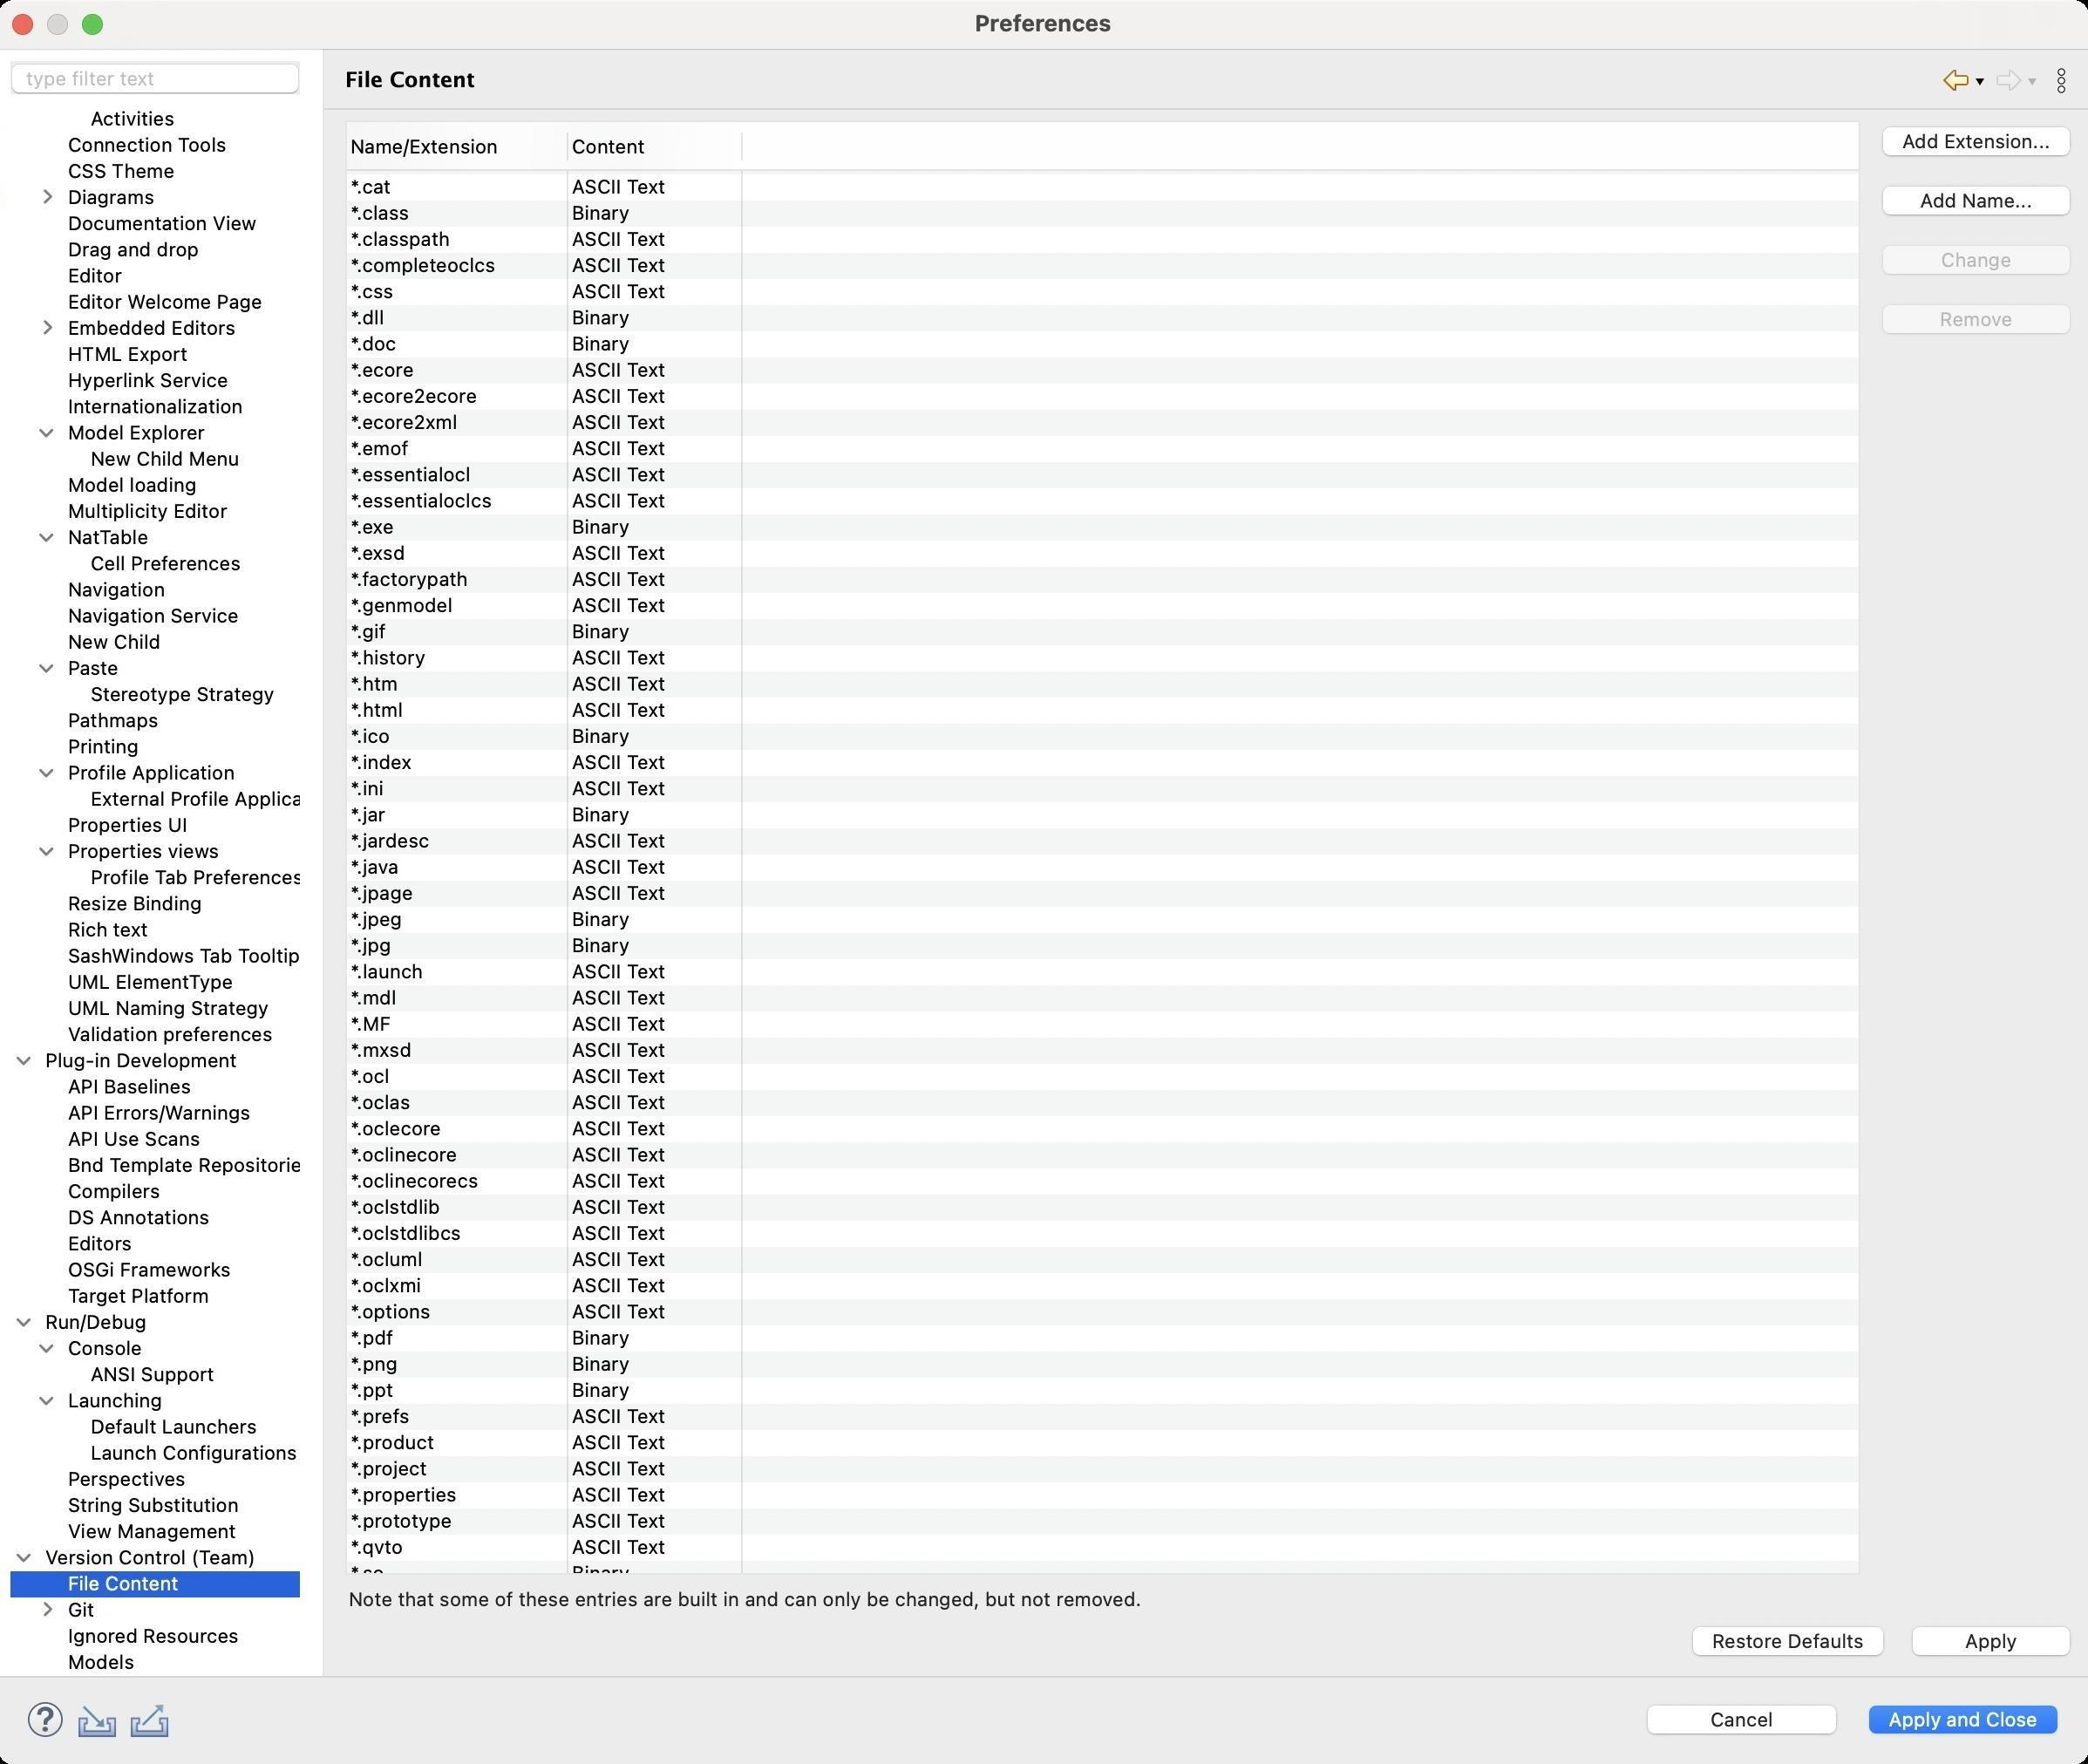
Accessibility tree:
{"name": "Preferences", "role": "AXWindow", "description": null, "role_description": "standard window", "value": null, "position": "480.00;38.00", "size": "1199;1012", "children": [{"name": "Apply_and_Close", "role": "AXButton", "description": null, "role_description": "button", "value": null, "position": "1067.00;974.00", "size": "120;27", "children": []}, {"name": "Cancel", "role": "AXButton", "description": null, "role_description": "button", "value": null, "position": "940.00;974.00", "size": "120;27", "children": []}, {"name": null, "role": "AXToolbar", "description": null, "role_description": "toolbar", "value": null, "position": "12.00;972.00", "size": "90;30", "children": [{"name": "Help", "role": "AXCheckBox", "description": null, "role_description": "checkbox", "value": 0, "position": "12.00;972.00", "size": "30;30", "children": []}, {"name": "Import", "role": "AXButton", "description": null, "role_description": "button", "value": null, "position": "42.00;972.00", "size": "30;30", "children": []}, {"name": "Export", "role": "AXButton", "description": null, "role_description": "button", "value": null, "position": "72.00;972.00", "size": "30;30", "children": []}]}, {"name": null, "role": "AXScrollArea", "description": null, "role_description": "scroll area", "value": null, "position": "199.00;69.00", "size": "995;887", "children": [{"name": "Apply", "role": "AXButton", "description": null, "role_description": "button", "value": null, "position": "1092.00;929.00", "size": "102;27", "children": []}, {"name": "Restore_Defaults", "role": "AXButton", "description": null, "role_description": "button", "value": null, "position": "966.00;929.00", "size": "121;27", "children": []}, {"name": null, "role": "AXStaticText", "description": null, "role_description": "text", "value": "Note that some of these entries are built in and can only be changed, but not removed.", "position": "199.00;910.00", "size": "995;14", "children": []}, {"name": "Remove", "role": "AXButton", "description": null, "role_description": "button", "value": null, "position": "1075.00;171.00", "size": "119;27", "children": []}, {"name": "Change", "role": "AXButton", "description": null, "role_description": "button", "value": null, "position": "1075.00;137.00", "size": "119;27", "children": []}, {"name": "Add_Name...", "role": "AXButton", "description": null, "role_description": "button", "value": null, "position": "1075.00;103.00", "size": "119;27", "children": []}, {"name": "Add_Extension...", "role": "AXButton", "description": null, "role_description": "button", "value": null, "position": "1075.00;69.00", "size": "119;27", "children": []}, {"name": null, "role": "AXScrollArea", "description": null, "role_description": "scroll area", "value": null, "position": "199.00;69.00", "size": "869;834", "children": [{"name": null, "role": "AXTable", "description": null, "role_description": "table", "value": null, "position": "200.00;70.00", "size": "867;1005", "children": [{"name": null, "role": "AXRow", "description": null, "role_description": "table row", "value": null, "position": "200.00;70.00", "size": "867;15", "children": [{"name": null, "role": "AXStaticText", "description": null, "role_description": "text", "value": "*.api_filters", "position": "200.00;70.00", "size": "126;14", "children": []}, {"name": null, "role": "AXStaticText", "description": null, "role_description": "text", "value": "ASCII Text", "position": "327.00;70.00", "size": "99;14", "children": []}]}, {"name": null, "role": "AXRow", "description": null, "role_description": "table row", "value": null, "position": "200.00;85.00", "size": "867;15", "children": [{"name": null, "role": "AXStaticText", "description": null, "role_description": "text", "value": "*.bmp", "position": "200.00;85.00", "size": "126;14", "children": []}, {"name": null, "role": "AXStaticText", "description": null, "role_description": "text", "value": "Binary", "position": "327.00;85.00", "size": "99;14", "children": []}]}, {"name": null, "role": "AXRow", "description": null, "role_description": "table row", "value": null, "position": "200.00;100.00", "size": "867;15", "children": [{"name": null, "role": "AXStaticText", "description": null, "role_description": "text", "value": "*.cat", "position": "200.00;100.00", "size": "126;14", "children": []}, {"name": null, "role": "AXStaticText", "description": null, "role_description": "text", "value": "ASCII Text", "position": "327.00;100.00", "size": "99;14", "children": []}]}, {"name": null, "role": "AXRow", "description": null, "role_description": "table row", "value": null, "position": "200.00;115.00", "size": "867;15", "children": [{"name": null, "role": "AXStaticText", "description": null, "role_description": "text", "value": "*.class", "position": "200.00;115.00", "size": "126;14", "children": []}, {"name": null, "role": "AXStaticText", "description": null, "role_description": "text", "value": "Binary", "position": "327.00;115.00", "size": "99;14", "children": []}]}, {"name": null, "role": "AXRow", "description": null, "role_description": "table row", "value": null, "position": "200.00;130.00", "size": "867;15", "children": [{"name": null, "role": "AXStaticText", "description": null, "role_description": "text", "value": "*.classpath", "position": "200.00;130.00", "size": "126;14", "children": []}, {"name": null, "role": "AXStaticText", "description": null, "role_description": "text", "value": "ASCII Text", "position": "327.00;130.00", "size": "99;14", "children": []}]}, {"name": null, "role": "AXRow", "description": null, "role_description": "table row", "value": null, "position": "200.00;145.00", "size": "867;15", "children": [{"name": null, "role": "AXStaticText", "description": null, "role_description": "text", "value": "*.completeoclcs", "position": "200.00;145.00", "size": "126;14", "children": []}, {"name": null, "role": "AXStaticText", "description": null, "role_description": "text", "value": "ASCII Text", "position": "327.00;145.00", "size": "99;14", "children": []}]}, {"name": null, "role": "AXRow", "description": null, "role_description": "table row", "value": null, "position": "200.00;160.00", "size": "867;15", "children": [{"name": null, "role": "AXStaticText", "description": null, "role_description": "text", "value": "*.css", "position": "200.00;160.00", "size": "126;14", "children": []}, {"name": null, "role": "AXStaticText", "description": null, "role_description": "text", "value": "ASCII Text", "position": "327.00;160.00", "size": "99;14", "children": []}]}, {"name": null, "role": "AXRow", "description": null, "role_description": "table row", "value": null, "position": "200.00;175.00", "size": "867;15", "children": [{"name": null, "role": "AXStaticText", "description": null, "role_description": "text", "value": "*.dll", "position": "200.00;175.00", "size": "126;14", "children": []}, {"name": null, "role": "AXStaticText", "description": null, "role_description": "text", "value": "Binary", "position": "327.00;175.00", "size": "99;14", "children": []}]}, {"name": null, "role": "AXRow", "description": null, "role_description": "table row", "value": null, "position": "200.00;190.00", "size": "867;15", "children": [{"name": null, "role": "AXStaticText", "description": null, "role_description": "text", "value": "*.doc", "position": "200.00;190.00", "size": "126;14", "children": []}, {"name": null, "role": "AXStaticText", "description": null, "role_description": "text", "value": "Binary", "position": "327.00;190.00", "size": "99;14", "children": []}]}, {"name": null, "role": "AXRow", "description": null, "role_description": "table row", "value": null, "position": "200.00;205.00", "size": "867;15", "children": [{"name": null, "role": "AXStaticText", "description": null, "role_description": "text", "value": "*.ecore", "position": "200.00;205.00", "size": "126;14", "children": []}, {"name": null, "role": "AXStaticText", "description": null, "role_description": "text", "value": "ASCII Text", "position": "327.00;205.00", "size": "99;14", "children": []}]}, {"name": null, "role": "AXRow", "description": null, "role_description": "table row", "value": null, "position": "200.00;220.00", "size": "867;15", "children": [{"name": null, "role": "AXStaticText", "description": null, "role_description": "text", "value": "*.ecore2ecore", "position": "200.00;220.00", "size": "126;14", "children": []}, {"name": null, "role": "AXStaticText", "description": null, "role_description": "text", "value": "ASCII Text", "position": "327.00;220.00", "size": "99;14", "children": []}]}, {"name": null, "role": "AXRow", "description": null, "role_description": "table row", "value": null, "position": "200.00;235.00", "size": "867;15", "children": [{"name": null, "role": "AXStaticText", "description": null, "role_description": "text", "value": "*.ecore2xml", "position": "200.00;235.00", "size": "126;14", "children": []}, {"name": null, "role": "AXStaticText", "description": null, "role_description": "text", "value": "ASCII Text", "position": "327.00;235.00", "size": "99;14", "children": []}]}, {"name": null, "role": "AXRow", "description": null, "role_description": "table row", "value": null, "position": "200.00;250.00", "size": "867;15", "children": [{"name": null, "role": "AXStaticText", "description": null, "role_description": "text", "value": "*.emof", "position": "200.00;250.00", "size": "126;14", "children": []}, {"name": null, "role": "AXStaticText", "description": null, "role_description": "text", "value": "ASCII Text", "position": "327.00;250.00", "size": "99;14", "children": []}]}, {"name": null, "role": "AXRow", "description": null, "role_description": "table row", "value": null, "position": "200.00;265.00", "size": "867;15", "children": [{"name": null, "role": "AXStaticText", "description": null, "role_description": "text", "value": "*.essentialocl", "position": "200.00;265.00", "size": "126;14", "children": []}, {"name": null, "role": "AXStaticText", "description": null, "role_description": "text", "value": "ASCII Text", "position": "327.00;265.00", "size": "99;14", "children": []}]}, {"name": null, "role": "AXRow", "description": null, "role_description": "table row", "value": null, "position": "200.00;280.00", "size": "867;15", "children": [{"name": null, "role": "AXStaticText", "description": null, "role_description": "text", "value": "*.essentialoclcs", "position": "200.00;280.00", "size": "126;14", "children": []}, {"name": null, "role": "AXStaticText", "description": null, "role_description": "text", "value": "ASCII Text", "position": "327.00;280.00", "size": "99;14", "children": []}]}, {"name": null, "role": "AXRow", "description": null, "role_description": "table row", "value": null, "position": "200.00;295.00", "size": "867;15", "children": [{"name": null, "role": "AXStaticText", "description": null, "role_description": "text", "value": "*.exe", "position": "200.00;295.00", "size": "126;14", "children": []}, {"name": null, "role": "AXStaticText", "description": null, "role_description": "text", "value": "Binary", "position": "327.00;295.00", "size": "99;14", "children": []}]}, {"name": null, "role": "AXRow", "description": null, "role_description": "table row", "value": null, "position": "200.00;310.00", "size": "867;15", "children": [{"name": null, "role": "AXStaticText", "description": null, "role_description": "text", "value": "*.exsd", "position": "200.00;310.00", "size": "126;14", "children": []}, {"name": null, "role": "AXStaticText", "description": null, "role_description": "text", "value": "ASCII Text", "position": "327.00;310.00", "size": "99;14", "children": []}]}, {"name": null, "role": "AXRow", "description": null, "role_description": "table row", "value": null, "position": "200.00;325.00", "size": "867;15", "children": [{"name": null, "role": "AXStaticText", "description": null, "role_description": "text", "value": "*.factorypath", "position": "200.00;325.00", "size": "126;14", "children": []}, {"name": null, "role": "AXStaticText", "description": null, "role_description": "text", "value": "ASCII Text", "position": "327.00;325.00", "size": "99;14", "children": []}]}, {"name": null, "role": "AXRow", "description": null, "role_description": "table row", "value": null, "position": "200.00;340.00", "size": "867;15", "children": [{"name": null, "role": "AXStaticText", "description": null, "role_description": "text", "value": "*.genmodel", "position": "200.00;340.00", "size": "126;14", "children": []}, {"name": null, "role": "AXStaticText", "description": null, "role_description": "text", "value": "ASCII Text", "position": "327.00;340.00", "size": "99;14", "children": []}]}, {"name": null, "role": "AXRow", "description": null, "role_description": "table row", "value": null, "position": "200.00;355.00", "size": "867;15", "children": [{"name": null, "role": "AXStaticText", "description": null, "role_description": "text", "value": "*.gif", "position": "200.00;355.00", "size": "126;14", "children": []}, {"name": null, "role": "AXStaticText", "description": null, "role_description": "text", "value": "Binary", "position": "327.00;355.00", "size": "99;14", "children": []}]}, {"name": null, "role": "AXRow", "description": null, "role_description": "table row", "value": null, "position": "200.00;370.00", "size": "867;15", "children": [{"name": null, "role": "AXStaticText", "description": null, "role_description": "text", "value": "*.history", "position": "200.00;370.00", "size": "126;14", "children": []}, {"name": null, "role": "AXStaticText", "description": null, "role_description": "text", "value": "ASCII Text", "position": "327.00;370.00", "size": "99;14", "children": []}]}, {"name": null, "role": "AXRow", "description": null, "role_description": "table row", "value": null, "position": "200.00;385.00", "size": "867;15", "children": [{"name": null, "role": "AXStaticText", "description": null, "role_description": "text", "value": "*.htm", "position": "200.00;385.00", "size": "126;14", "children": []}, {"name": null, "role": "AXStaticText", "description": null, "role_description": "text", "value": "ASCII Text", "position": "327.00;385.00", "size": "99;14", "children": []}]}, {"name": null, "role": "AXRow", "description": null, "role_description": "table row", "value": null, "position": "200.00;400.00", "size": "867;15", "children": [{"name": null, "role": "AXStaticText", "description": null, "role_description": "text", "value": "*.html", "position": "200.00;400.00", "size": "126;14", "children": []}, {"name": null, "role": "AXStaticText", "description": null, "role_description": "text", "value": "ASCII Text", "position": "327.00;400.00", "size": "99;14", "children": []}]}, {"name": null, "role": "AXRow", "description": null, "role_description": "table row", "value": null, "position": "200.00;415.00", "size": "867;15", "children": [{"name": null, "role": "AXStaticText", "description": null, "role_description": "text", "value": "*.ico", "position": "200.00;415.00", "size": "126;14", "children": []}, {"name": null, "role": "AXStaticText", "description": null, "role_description": "text", "value": "Binary", "position": "327.00;415.00", "size": "99;14", "children": []}]}, {"name": null, "role": "AXRow", "description": null, "role_description": "table row", "value": null, "position": "200.00;430.00", "size": "867;15", "children": [{"name": null, "role": "AXStaticText", "description": null, "role_description": "text", "value": "*.index", "position": "200.00;430.00", "size": "126;14", "children": []}, {"name": null, "role": "AXStaticText", "description": null, "role_description": "text", "value": "ASCII Text", "position": "327.00;430.00", "size": "99;14", "children": []}]}, {"name": null, "role": "AXRow", "description": null, "role_description": "table row", "value": null, "position": "200.00;445.00", "size": "867;15", "children": [{"name": null, "role": "AXStaticText", "description": null, "role_description": "text", "value": "*.ini", "position": "200.00;445.00", "size": "126;14", "children": []}, {"name": null, "role": "AXStaticText", "description": null, "role_description": "text", "value": "ASCII Text", "position": "327.00;445.00", "size": "99;14", "children": []}]}, {"name": null, "role": "AXRow", "description": null, "role_description": "table row", "value": null, "position": "200.00;460.00", "size": "867;15", "children": [{"name": null, "role": "AXStaticText", "description": null, "role_description": "text", "value": "*.jar", "position": "200.00;460.00", "size": "126;14", "children": []}, {"name": null, "role": "AXStaticText", "description": null, "role_description": "text", "value": "Binary", "position": "327.00;460.00", "size": "99;14", "children": []}]}, {"name": null, "role": "AXRow", "description": null, "role_description": "table row", "value": null, "position": "200.00;475.00", "size": "867;15", "children": [{"name": null, "role": "AXStaticText", "description": null, "role_description": "text", "value": "*.jardesc", "position": "200.00;475.00", "size": "126;14", "children": []}, {"name": null, "role": "AXStaticText", "description": null, "role_description": "text", "value": "ASCII Text", "position": "327.00;475.00", "size": "99;14", "children": []}]}, {"name": null, "role": "AXRow", "description": null, "role_description": "table row", "value": null, "position": "200.00;490.00", "size": "867;15", "children": [{"name": null, "role": "AXStaticText", "description": null, "role_description": "text", "value": "*.java", "position": "200.00;490.00", "size": "126;14", "children": []}, {"name": null, "role": "AXStaticText", "description": null, "role_description": "text", "value": "ASCII Text", "position": "327.00;490.00", "size": "99;14", "children": []}]}, {"name": null, "role": "AXRow", "description": null, "role_description": "table row", "value": null, "position": "200.00;505.00", "size": "867;15", "children": [{"name": null, "role": "AXStaticText", "description": null, "role_description": "text", "value": "*.jpage", "position": "200.00;505.00", "size": "126;14", "children": []}, {"name": null, "role": "AXStaticText", "description": null, "role_description": "text", "value": "ASCII Text", "position": "327.00;505.00", "size": "99;14", "children": []}]}, {"name": null, "role": "AXRow", "description": null, "role_description": "table row", "value": null, "position": "200.00;520.00", "size": "867;15", "children": [{"name": null, "role": "AXStaticText", "description": null, "role_description": "text", "value": "*.jpeg", "position": "200.00;520.00", "size": "126;14", "children": []}, {"name": null, "role": "AXStaticText", "description": null, "role_description": "text", "value": "Binary", "position": "327.00;520.00", "size": "99;14", "children": []}]}, {"name": null, "role": "AXRow", "description": null, "role_description": "table row", "value": null, "position": "200.00;535.00", "size": "867;15", "children": [{"name": null, "role": "AXStaticText", "description": null, "role_description": "text", "value": "*.jpg", "position": "200.00;535.00", "size": "126;14", "children": []}, {"name": null, "role": "AXStaticText", "description": null, "role_description": "text", "value": "Binary", "position": "327.00;535.00", "size": "99;14", "children": []}]}, {"name": null, "role": "AXRow", "description": null, "role_description": "table row", "value": null, "position": "200.00;550.00", "size": "867;15", "children": [{"name": null, "role": "AXStaticText", "description": null, "role_description": "text", "value": "*.launch", "position": "200.00;550.00", "size": "126;14", "children": []}, {"name": null, "role": "AXStaticText", "description": null, "role_description": "text", "value": "ASCII Text", "position": "327.00;550.00", "size": "99;14", "children": []}]}, {"name": null, "role": "AXRow", "description": null, "role_description": "table row", "value": null, "position": "200.00;565.00", "size": "867;15", "children": [{"name": null, "role": "AXStaticText", "description": null, "role_description": "text", "value": "*.mdl", "position": "200.00;565.00", "size": "126;14", "children": []}, {"name": null, "role": "AXStaticText", "description": null, "role_description": "text", "value": "ASCII Text", "position": "327.00;565.00", "size": "99;14", "children": []}]}, {"name": null, "role": "AXRow", "description": null, "role_description": "table row", "value": null, "position": "200.00;580.00", "size": "867;15", "children": [{"name": null, "role": "AXStaticText", "description": null, "role_description": "text", "value": "*.MF", "position": "200.00;580.00", "size": "126;14", "children": []}, {"name": null, "role": "AXStaticText", "description": null, "role_description": "text", "value": "ASCII Text", "position": "327.00;580.00", "size": "99;14", "children": []}]}, {"name": null, "role": "AXRow", "description": null, "role_description": "table row", "value": null, "position": "200.00;595.00", "size": "867;15", "children": [{"name": null, "role": "AXStaticText", "description": null, "role_description": "text", "value": "*.mxsd", "position": "200.00;595.00", "size": "126;14", "children": []}, {"name": null, "role": "AXStaticText", "description": null, "role_description": "text", "value": "ASCII Text", "position": "327.00;595.00", "size": "99;14", "children": []}]}, {"name": null, "role": "AXRow", "description": null, "role_description": "table row", "value": null, "position": "200.00;610.00", "size": "867;15", "children": [{"name": null, "role": "AXStaticText", "description": null, "role_description": "text", "value": "*.ocl", "position": "200.00;610.00", "size": "126;14", "children": []}, {"name": null, "role": "AXStaticText", "description": null, "role_description": "text", "value": "ASCII Text", "position": "327.00;610.00", "size": "99;14", "children": []}]}, {"name": null, "role": "AXRow", "description": null, "role_description": "table row", "value": null, "position": "200.00;625.00", "size": "867;15", "children": [{"name": null, "role": "AXStaticText", "description": null, "role_description": "text", "value": "*.oclas", "position": "200.00;625.00", "size": "126;14", "children": []}, {"name": null, "role": "AXStaticText", "description": null, "role_description": "text", "value": "ASCII Text", "position": "327.00;625.00", "size": "99;14", "children": []}]}, {"name": null, "role": "AXRow", "description": null, "role_description": "table row", "value": null, "position": "200.00;640.00", "size": "867;15", "children": [{"name": null, "role": "AXStaticText", "description": null, "role_description": "text", "value": "*.oclecore", "position": "200.00;640.00", "size": "126;14", "children": []}, {"name": null, "role": "AXStaticText", "description": null, "role_description": "text", "value": "ASCII Text", "position": "327.00;640.00", "size": "99;14", "children": []}]}, {"name": null, "role": "AXRow", "description": null, "role_description": "table row", "value": null, "position": "200.00;655.00", "size": "867;15", "children": [{"name": null, "role": "AXStaticText", "description": null, "role_description": "text", "value": "*.oclinecore", "position": "200.00;655.00", "size": "126;14", "children": []}, {"name": null, "role": "AXStaticText", "description": null, "role_description": "text", "value": "ASCII Text", "position": "327.00;655.00", "size": "99;14", "children": []}]}, {"name": null, "role": "AXRow", "description": null, "role_description": "table row", "value": null, "position": "200.00;670.00", "size": "867;15", "children": [{"name": null, "role": "AXStaticText", "description": null, "role_description": "text", "value": "*.oclinecorecs", "position": "200.00;670.00", "size": "126;14", "children": []}, {"name": null, "role": "AXStaticText", "description": null, "role_description": "text", "value": "ASCII Text", "position": "327.00;670.00", "size": "99;14", "children": []}]}, {"name": null, "role": "AXRow", "description": null, "role_description": "table row", "value": null, "position": "200.00;685.00", "size": "867;15", "children": [{"name": null, "role": "AXStaticText", "description": null, "role_description": "text", "value": "*.oclstdlib", "position": "200.00;685.00", "size": "126;14", "children": []}, {"name": null, "role": "AXStaticText", "description": null, "role_description": "text", "value": "ASCII Text", "position": "327.00;685.00", "size": "99;14", "children": []}]}, {"name": null, "role": "AXRow", "description": null, "role_description": "table row", "value": null, "position": "200.00;700.00", "size": "867;15", "children": [{"name": null, "role": "AXStaticText", "description": null, "role_description": "text", "value": "*.oclstdlibcs", "position": "200.00;700.00", "size": "126;14", "children": []}, {"name": null, "role": "AXStaticText", "description": null, "role_description": "text", "value": "ASCII Text", "position": "327.00;700.00", "size": "99;14", "children": []}]}, {"name": null, "role": "AXRow", "description": null, "role_description": "table row", "value": null, "position": "200.00;715.00", "size": "867;15", "children": [{"name": null, "role": "AXStaticText", "description": null, "role_description": "text", "value": "*.ocluml", "position": "200.00;715.00", "size": "126;14", "children": []}, {"name": null, "role": "AXStaticText", "description": null, "role_description": "text", "value": "ASCII Text", "position": "327.00;715.00", "size": "99;14", "children": []}]}, {"name": null, "role": "AXRow", "description": null, "role_description": "table row", "value": null, "position": "200.00;730.00", "size": "867;15", "children": [{"name": null, "role": "AXStaticText", "description": null, "role_description": "text", "value": "*.oclxmi", "position": "200.00;730.00", "size": "126;14", "children": []}, {"name": null, "role": "AXStaticText", "description": null, "role_description": "text", "value": "ASCII Text", "position": "327.00;730.00", "size": "99;14", "children": []}]}, {"name": null, "role": "AXRow", "description": null, "role_description": "table row", "value": null, "position": "200.00;745.00", "size": "867;15", "children": [{"name": null, "role": "AXStaticText", "description": null, "role_description": "text", "value": "*.options", "position": "200.00;745.00", "size": "126;14", "children": []}, {"name": null, "role": "AXStaticText", "description": null, "role_description": "text", "value": "ASCII Text", "position": "327.00;745.00", "size": "99;14", "children": []}]}, {"name": null, "role": "AXRow", "description": null, "role_description": "table row", "value": null, "position": "200.00;760.00", "size": "867;15", "children": [{"name": null, "role": "AXStaticText", "description": null, "role_description": "text", "value": "*.pdf", "position": "200.00;760.00", "size": "126;14", "children": []}, {"name": null, "role": "AXStaticText", "description": null, "role_description": "text", "value": "Binary", "position": "327.00;760.00", "size": "99;14", "children": []}]}, {"name": null, "role": "AXRow", "description": null, "role_description": "table row", "value": null, "position": "200.00;775.00", "size": "867;15", "children": [{"name": null, "role": "AXStaticText", "description": null, "role_description": "text", "value": "*.png", "position": "200.00;775.00", "size": "126;14", "children": []}, {"name": null, "role": "AXStaticText", "description": null, "role_description": "text", "value": "Binary", "position": "327.00;775.00", "size": "99;14", "children": []}]}, {"name": null, "role": "AXRow", "description": null, "role_description": "table row", "value": null, "position": "200.00;790.00", "size": "867;15", "children": [{"name": null, "role": "AXStaticText", "description": null, "role_description": "text", "value": "*.ppt", "position": "200.00;790.00", "size": "126;14", "children": []}, {"name": null, "role": "AXStaticText", "description": null, "role_description": "text", "value": "Binary", "position": "327.00;790.00", "size": "99;14", "children": []}]}, {"name": null, "role": "AXRow", "description": null, "role_description": "table row", "value": null, "position": "200.00;805.00", "size": "867;15", "children": [{"name": null, "role": "AXStaticText", "description": null, "role_description": "text", "value": "*.prefs", "position": "200.00;805.00", "size": "126;14", "children": []}, {"name": null, "role": "AXStaticText", "description": null, "role_description": "text", "value": "ASCII Text", "position": "327.00;805.00", "size": "99;14", "children": []}]}, {"name": null, "role": "AXRow", "description": null, "role_description": "table row", "value": null, "position": "200.00;820.00", "size": "867;15", "children": [{"name": null, "role": "AXStaticText", "description": null, "role_description": "text", "value": "*.product", "position": "200.00;820.00", "size": "126;14", "children": []}, {"name": null, "role": "AXStaticText", "description": null, "role_description": "text", "value": "ASCII Text", "position": "327.00;820.00", "size": "99;14", "children": []}]}, {"name": null, "role": "AXRow", "description": null, "role_description": "table row", "value": null, "position": "200.00;835.00", "size": "867;15", "children": [{"name": null, "role": "AXStaticText", "description": null, "role_description": "text", "value": "*.project", "position": "200.00;835.00", "size": "126;14", "children": []}, {"name": null, "role": "AXStaticText", "description": null, "role_description": "text", "value": "ASCII Text", "position": "327.00;835.00", "size": "99;14", "children": []}]}, {"name": null, "role": "AXRow", "description": null, "role_description": "table row", "value": null, "position": "200.00;850.00", "size": "867;15", "children": [{"name": null, "role": "AXStaticText", "description": null, "role_description": "text", "value": "*.properties", "position": "200.00;850.00", "size": "126;14", "children": []}, {"name": null, "role": "AXStaticText", "description": null, "role_description": "text", "value": "ASCII Text", "position": "327.00;850.00", "size": "99;14", "children": []}]}, {"name": null, "role": "AXRow", "description": null, "role_description": "table row", "value": null, "position": "200.00;865.00", "size": "867;15", "children": [{"name": null, "role": "AXStaticText", "description": null, "role_description": "text", "value": "*.prototype", "position": "200.00;865.00", "size": "126;14", "children": []}, {"name": null, "role": "AXStaticText", "description": null, "role_description": "text", "value": "ASCII Text", "position": "327.00;865.00", "size": "99;14", "children": []}]}, {"name": null, "role": "AXRow", "description": null, "role_description": "table row", "value": null, "position": "200.00;880.00", "size": "867;15", "children": [{"name": null, "role": "AXStaticText", "description": null, "role_description": "text", "value": "*.qvto", "position": "200.00;880.00", "size": "126;14", "children": []}, {"name": null, "role": "AXStaticText", "description": null, "role_description": "text", "value": "ASCII Text", "position": "327.00;880.00", "size": "99;14", "children": []}]}, {"name": null, "role": "AXRow", "description": null, "role_description": "table row", "value": null, "position": "200.00;895.00", "size": "867;15", "children": [{"name": null, "role": "AXStaticText", "description": null, "role_description": "text", "value": "*.so", "position": "200.00;895.00", "size": "126;14", "children": []}, {"name": null, "role": "AXStaticText", "description": null, "role_description": "text", "value": "Binary", "position": "327.00;895.00", "size": "99;14", "children": []}]}, {"name": null, "role": "AXRow", "description": null, "role_description": "table row", "value": null, "position": "200.00;910.00", "size": "867;15", "children": [{"name": null, "role": "AXStaticText", "description": null, "role_description": "text", "value": "*.tif", "position": "200.00;910.00", "size": "126;14", "children": []}, {"name": null, "role": "AXStaticText", "description": null, "role_description": "text", "value": "Binary", "position": "327.00;910.00", "size": "99;14", "children": []}]}, {"name": null, "role": "AXRow", "description": null, "role_description": "table row", "value": null, "position": "200.00;925.00", "size": "867;15", "children": [{"name": null, "role": "AXStaticText", "description": null, "role_description": "text", "value": "*.tiff", "position": "200.00;925.00", "size": "126;14", "children": []}, {"name": null, "role": "AXStaticText", "description": null, "role_description": "text", "value": "Binary", "position": "327.00;925.00", "size": "99;14", "children": []}]}, {"name": null, "role": "AXRow", "description": null, "role_description": "table row", "value": null, "position": "200.00;940.00", "size": "867;15", "children": [{"name": null, "role": "AXStaticText", "description": null, "role_description": "text", "value": "*.txt", "position": "200.00;940.00", "size": "126;14", "children": []}, {"name": null, "role": "AXStaticText", "description": null, "role_description": "text", "value": "ASCII Text", "position": "327.00;940.00", "size": "99;14", "children": []}]}, {"name": null, "role": "AXRow", "description": null, "role_description": "table row", "value": null, "position": "200.00;955.00", "size": "867;15", "children": [{"name": null, "role": "AXStaticText", "description": null, "role_description": "text", "value": "*.uml", "position": "200.00;955.00", "size": "126;14", "children": []}, {"name": null, "role": "AXStaticText", "description": null, "role_description": "text", "value": "ASCII Text", "position": "327.00;955.00", "size": "99;14", "children": []}]}, {"name": null, "role": "AXRow", "description": null, "role_description": "table row", "value": null, "position": "200.00;970.00", "size": "867;15", "children": [{"name": null, "role": "AXStaticText", "description": null, "role_description": "text", "value": "*.xls", "position": "200.00;970.00", "size": "126;14", "children": []}, {"name": null, "role": "AXStaticText", "description": null, "role_description": "text", "value": "Binary", "position": "327.00;970.00", "size": "99;14", "children": []}]}, {"name": null, "role": "AXRow", "description": null, "role_description": "table row", "value": null, "position": "200.00;985.00", "size": "867;15", "children": [{"name": null, "role": "AXStaticText", "description": null, "role_description": "text", "value": "*.xmi", "position": "200.00;985.00", "size": "126;14", "children": []}, {"name": null, "role": "AXStaticText", "description": null, "role_description": "text", "value": "ASCII Text", "position": "327.00;985.00", "size": "99;14", "children": []}]}, {"name": null, "role": "AXRow", "description": null, "role_description": "table row", "value": null, "position": "200.00;1000.00", "size": "867;15", "children": [{"name": null, "role": "AXStaticText", "description": null, "role_description": "text", "value": "*.xml", "position": "200.00;1000.00", "size": "126;14", "children": []}, {"name": null, "role": "AXStaticText", "description": null, "role_description": "text", "value": "ASCII Text", "position": "327.00;1000.00", "size": "99;14", "children": []}]}, {"name": null, "role": "AXRow", "description": null, "role_description": "table row", "value": null, "position": "200.00;1015.00", "size": "867;15", "children": [{"name": null, "role": "AXStaticText", "description": null, "role_description": "text", "value": "*.xsd", "position": "200.00;1015.00", "size": "126;14", "children": []}, {"name": null, "role": "AXStaticText", "description": null, "role_description": "text", "value": "ASCII Text", "position": "327.00;1015.00", "size": "99;14", "children": []}]}, {"name": null, "role": "AXRow", "description": null, "role_description": "table row", "value": null, "position": "200.00;1030.00", "size": "867;15", "children": [{"name": null, "role": "AXStaticText", "description": null, "role_description": "text", "value": "*.xsd2ecore", "position": "200.00;1030.00", "size": "126;14", "children": []}, {"name": null, "role": "AXStaticText", "description": null, "role_description": "text", "value": "ASCII Text", "position": "327.00;1030.00", "size": "99;14", "children": []}]}, {"name": null, "role": "AXRow", "description": null, "role_description": "table row", "value": null, "position": "200.00;1045.00", "size": "867;15", "children": [{"name": null, "role": "AXStaticText", "description": null, "role_description": "text", "value": "*.xsl", "position": "200.00;1045.00", "size": "126;14", "children": []}, {"name": null, "role": "AXStaticText", "description": null, "role_description": "text", "value": "ASCII Text", "position": "327.00;1045.00", "size": "99;14", "children": []}]}, {"name": null, "role": "AXRow", "description": null, "role_description": "table row", "value": null, "position": "200.00;1060.00", "size": "867;15", "children": [{"name": null, "role": "AXStaticText", "description": null, "role_description": "text", "value": "*.zip", "position": "200.00;1060.00", "size": "126;14", "children": []}, {"name": null, "role": "AXStaticText", "description": null, "role_description": "text", "value": "Binary", "position": "327.00;1060.00", "size": "99;14", "children": []}]}, {"name": null, "role": "AXColumn", "description": null, "role_description": "column", "value": null, "position": "200.00;70.00", "size": "127;1005", "children": []}, {"name": null, "role": "AXColumn", "description": null, "role_description": "column", "value": null, "position": "327.00;70.00", "size": "100;1005", "children": []}, {"name": null, "role": "AXGroup", "description": null, "role_description": "group", "value": null, "position": "200.00;70.00", "size": "867;28", "children": [{"name": "Name/Extension", "role": "AXButton", "description": null, "role_description": "sort button", "value": null, "position": "200.00;70.00", "size": "127;28", "children": []}, {"name": "Content", "role": "AXButton", "description": null, "role_description": "sort button", "value": null, "position": "327.00;70.00", "size": "100;28", "children": []}]}]}, {"name": null, "role": "AXScrollBar", "description": null, "role_description": "scroll bar", "value": 0.13930348258706468, "position": "1051.00;98.00", "size": "16;804", "children": [{"name": null, "role": "AXValueIndicator", "description": null, "role_description": "value indicator", "value": 0.13930348258706468, "position": "1055.00;121.00", "size": "12;646", "children": []}, {"name": null, "role": "AXButton", "description": null, "role_description": "increment arrow button", "value": null, "position": "1051.00;98.00", "size": "0;0", "children": []}, {"name": null, "role": "AXButton", "description": null, "role_description": "decrement arrow button", "value": null, "position": "1051.00;98.00", "size": "0;0", "children": []}, {"name": null, "role": "AXButton", "description": null, "role_description": "increment page button", "value": null, "position": "1055.00;767.00", "size": "12;135", "children": []}, {"name": null, "role": "AXButton", "description": null, "role_description": "decrement page button", "value": null, "position": "1055.00;98.00", "size": "12;22", "children": []}]}]}]}, {"name": null, "role": "AXToolbar", "description": "", "role_description": "toolbar", "value": null, "position": "1112.00;35.00", "size": "82;22", "children": [{"name": "Back_to_Git", "role": "AXMenuButton", "description": null, "role_description": "menu button", "value": null, "position": "1112.00;35.00", "size": "22;22", "children": []}, {"name": "Forward", "role": "AXMenuButton", "description": null, "role_description": "menu button", "value": null, "position": "1142.00;35.00", "size": "22;22", "children": []}, {"name": "Additional_Dialog_Actions", "role": "AXButton", "description": null, "role_description": "button", "value": null, "position": "1172.00;35.00", "size": "22;22", "children": []}]}, {"name": null, "role": "AXStaticText", "description": "", "role_description": "text", "value": "File Content", "position": "196.00;35.00", "size": "909;21", "children": []}, {"name": null, "role": "AXSplitter", "description": null, "role_description": "splitter", "value": 180, "position": "180.00;28.00", "size": "5;933", "children": []}, {"name": null, "role": "AXScrollArea", "description": null, "role_description": "scroll area", "value": null, "position": "7.00;59.00", "size": "166;902", "children": [{"name": null, "role": "AXOutline", "description": null, "role_description": "outline", "value": null, "position": "7.00;-734.00", "size": "217;1695", "children": [{"name": null, "role": "AXRow", "description": null, "role_description": "outline row", "value": null, "position": "7.00;-734.00", "size": "217;15", "children": [{"name": null, "role": "AXGroup", "description": null, "role_description": "group", "value": null, "position": "7.00;-734.00", "size": "217;15", "children": [{"name": null, "role": "AXDisclosureTriangle", "description": null, "role_description": "disclosure triangle", "value": 0, "position": "9.00;-734.00", "size": "12;14", "children": []}, {"name": null, "role": "AXStaticText", "description": null, "role_description": "text", "value": "General", "position": "25.00;-734.00", "size": "198;14", "children": []}]}]}, {"name": null, "role": "AXRow", "description": null, "role_description": "outline row", "value": null, "position": "7.00;-719.00", "size": "217;15", "children": [{"name": null, "role": "AXGroup", "description": null, "role_description": "group", "value": null, "position": "7.00;-719.00", "size": "217;15", "children": [{"name": null, "role": "AXDisclosureTriangle", "description": null, "role_description": "disclosure triangle", "value": 0, "position": "9.00;-719.00", "size": "12;14", "children": []}, {"name": null, "role": "AXStaticText", "description": null, "role_description": "text", "value": "Alf", "position": "25.00;-719.00", "size": "198;14", "children": []}]}]}, {"name": null, "role": "AXRow", "description": null, "role_description": "outline row", "value": null, "position": "7.00;-704.00", "size": "217;15", "children": [{"name": null, "role": "AXGroup", "description": null, "role_description": "group", "value": null, "position": "7.00;-704.00", "size": "217;15", "children": [{"name": null, "role": "AXDisclosureTriangle", "description": null, "role_description": "disclosure triangle", "value": 0, "position": "9.00;-704.00", "size": "12;14", "children": []}, {"name": null, "role": "AXStaticText", "description": null, "role_description": "text", "value": "Ant", "position": "25.00;-704.00", "size": "198;14", "children": []}]}]}, {"name": null, "role": "AXRow", "description": null, "role_description": "outline row", "value": null, "position": "7.00;-689.00", "size": "217;15", "children": [{"name": null, "role": "AXGroup", "description": null, "role_description": "group", "value": null, "position": "7.00;-689.00", "size": "217;15", "children": [{"name": null, "role": "AXDisclosureTriangle", "description": null, "role_description": "disclosure triangle", "value": 0, "position": "9.00;-689.00", "size": "12;14", "children": []}, {"name": null, "role": "AXStaticText", "description": null, "role_description": "text", "value": "Context", "position": "25.00;-689.00", "size": "198;14", "children": []}]}]}, {"name": null, "role": "AXRow", "description": null, "role_description": "outline row", "value": null, "position": "7.00;-674.00", "size": "217;15", "children": [{"name": null, "role": "AXGroup", "description": null, "role_description": "group", "value": null, "position": "7.00;-674.00", "size": "217;15", "children": [{"name": null, "role": "AXDisclosureTriangle", "description": null, "role_description": "disclosure triangle", "value": 0, "position": "9.00;-674.00", "size": "12;14", "children": []}, {"name": null, "role": "AXStaticText", "description": null, "role_description": "text", "value": "CSS", "position": "25.00;-674.00", "size": "198;14", "children": []}]}]}, {"name": null, "role": "AXRow", "description": null, "role_description": "outline row", "value": null, "position": "7.00;-659.00", "size": "217;15", "children": [{"name": null, "role": "AXGroup", "description": null, "role_description": "group", "value": null, "position": "7.00;-659.00", "size": "217;15", "children": [{"name": null, "role": "AXDisclosureTriangle", "description": null, "role_description": "disclosure triangle", "value": 0, "position": "9.00;-659.00", "size": "12;14", "children": []}, {"name": null, "role": "AXStaticText", "description": null, "role_description": "text", "value": "EMF Compare", "position": "25.00;-659.00", "size": "198;14", "children": []}]}]}, {"name": null, "role": "AXRow", "description": null, "role_description": "outline row", "value": null, "position": "7.00;-644.00", "size": "217;15", "children": [{"name": null, "role": "AXGroup", "description": null, "role_description": "group", "value": null, "position": "7.00;-644.00", "size": "217;15", "children": [{"name": null, "role": "AXDisclosureTriangle", "description": null, "role_description": "disclosure triangle", "value": 0, "position": "9.00;-644.00", "size": "12;14", "children": []}, {"name": null, "role": "AXStaticText", "description": null, "role_description": "text", "value": "Help", "position": "25.00;-644.00", "size": "198;14", "children": []}]}]}, {"name": null, "role": "AXRow", "description": null, "role_description": "outline row", "value": null, "position": "7.00;-629.00", "size": "217;15", "children": [{"name": null, "role": "AXGroup", "description": null, "role_description": "group", "value": null, "position": "7.00;-629.00", "size": "217;15", "children": [{"name": null, "role": "AXDisclosureTriangle", "description": null, "role_description": "disclosure triangle", "value": 0, "position": "9.00;-629.00", "size": "12;14", "children": []}, {"name": null, "role": "AXStaticText", "description": null, "role_description": "text", "value": "Install/Update", "position": "25.00;-629.00", "size": "198;14", "children": []}]}]}, {"name": null, "role": "AXRow", "description": null, "role_description": "outline row", "value": null, "position": "7.00;-614.00", "size": "217;15", "children": [{"name": null, "role": "AXGroup", "description": null, "role_description": "group", "value": null, "position": "7.00;-614.00", "size": "217;15", "children": [{"name": null, "role": "AXDisclosureTriangle", "description": null, "role_description": "disclosure triangle", "value": 1, "position": "9.00;-614.00", "size": "12;14", "children": []}, {"name": null, "role": "AXStaticText", "description": null, "role_description": "text", "value": "Java", "position": "25.00;-614.00", "size": "198;14", "children": []}]}]}, {"name": null, "role": "AXRow", "description": null, "role_description": "outline row", "value": null, "position": "7.00;-599.00", "size": "217;15", "children": [{"name": null, "role": "AXGroup", "description": null, "role_description": "group", "value": null, "position": "7.00;-599.00", "size": "217;15", "children": [{"name": null, "role": "AXDisclosureTriangle", "description": null, "role_description": "disclosure triangle", "value": 0, "position": "22.00;-599.00", "size": "12;14", "children": []}, {"name": null, "role": "AXStaticText", "description": null, "role_description": "text", "value": "Appearance", "position": "38.00;-599.00", "size": "185;14", "children": []}]}]}, {"name": null, "role": "AXRow", "description": null, "role_description": "outline row", "value": null, "position": "7.00;-584.00", "size": "217;15", "children": [{"name": null, "role": "AXGroup", "description": null, "role_description": "group", "value": null, "position": "7.00;-584.00", "size": "217;15", "children": [{"name": null, "role": "AXDisclosureTriangle", "description": null, "role_description": "disclosure triangle", "value": 0, "position": "22.00;-584.00", "size": "12;14", "children": []}, {"name": null, "role": "AXStaticText", "description": null, "role_description": "text", "value": "Build Path", "position": "38.00;-584.00", "size": "185;14", "children": []}]}]}, {"name": null, "role": "AXRow", "description": null, "role_description": "outline row", "value": null, "position": "7.00;-569.00", "size": "217;15", "children": [{"name": null, "role": "AXStaticText", "description": null, "role_description": "text", "value": "Bytecode Outline", "position": "38.00;-569.00", "size": "185;14", "children": []}]}, {"name": null, "role": "AXRow", "description": null, "role_description": "outline row", "value": null, "position": "7.00;-554.00", "size": "217;15", "children": [{"name": null, "role": "AXGroup", "description": null, "role_description": "group", "value": null, "position": "7.00;-554.00", "size": "217;15", "children": [{"name": null, "role": "AXDisclosureTriangle", "description": null, "role_description": "disclosure triangle", "value": 0, "position": "22.00;-554.00", "size": "12;14", "children": []}, {"name": null, "role": "AXStaticText", "description": null, "role_description": "text", "value": "Code Style", "position": "38.00;-554.00", "size": "185;14", "children": []}]}]}, {"name": null, "role": "AXRow", "description": null, "role_description": "outline row", "value": null, "position": "7.00;-539.00", "size": "217;15", "children": [{"name": null, "role": "AXGroup", "description": null, "role_description": "group", "value": null, "position": "7.00;-539.00", "size": "217;15", "children": [{"name": null, "role": "AXDisclosureTriangle", "description": null, "role_description": "disclosure triangle", "value": 1, "position": "22.00;-539.00", "size": "12;14", "children": []}, {"name": null, "role": "AXStaticText", "description": null, "role_description": "text", "value": "Compiler", "position": "38.00;-539.00", "size": "185;14", "children": []}]}]}, {"name": null, "role": "AXRow", "description": null, "role_description": "outline row", "value": null, "position": "7.00;-524.00", "size": "217;15", "children": [{"name": null, "role": "AXStaticText", "description": null, "role_description": "text", "value": "Building", "position": "51.00;-524.00", "size": "172;14", "children": []}]}, {"name": null, "role": "AXRow", "description": null, "role_description": "outline row", "value": null, "position": "7.00;-509.00", "size": "217;15", "children": [{"name": null, "role": "AXStaticText", "description": null, "role_description": "text", "value": "Errors/Warnings", "position": "51.00;-509.00", "size": "172;14", "children": []}]}, {"name": null, "role": "AXRow", "description": null, "role_description": "outline row", "value": null, "position": "7.00;-494.00", "size": "217;15", "children": [{"name": null, "role": "AXStaticText", "description": null, "role_description": "text", "value": "Javadoc", "position": "51.00;-494.00", "size": "172;14", "children": []}]}, {"name": null, "role": "AXRow", "description": null, "role_description": "outline row", "value": null, "position": "7.00;-479.00", "size": "217;15", "children": [{"name": null, "role": "AXStaticText", "description": null, "role_description": "text", "value": "Task Tags", "position": "51.00;-479.00", "size": "172;14", "children": []}]}, {"name": null, "role": "AXRow", "description": null, "role_description": "outline row", "value": null, "position": "7.00;-464.00", "size": "217;15", "children": [{"name": null, "role": "AXGroup", "description": null, "role_description": "group", "value": null, "position": "7.00;-464.00", "size": "217;15", "children": [{"name": null, "role": "AXDisclosureTriangle", "description": null, "role_description": "disclosure triangle", "value": 1, "position": "22.00;-464.00", "size": "12;14", "children": []}, {"name": null, "role": "AXStaticText", "description": null, "role_description": "text", "value": "Debug", "position": "38.00;-464.00", "size": "185;14", "children": []}]}]}, {"name": null, "role": "AXRow", "description": null, "role_description": "outline row", "value": null, "position": "7.00;-449.00", "size": "217;15", "children": [{"name": null, "role": "AXStaticText", "description": null, "role_description": "text", "value": "Detail Formatters", "position": "51.00;-449.00", "size": "172;14", "children": []}]}, {"name": null, "role": "AXRow", "description": null, "role_description": "outline row", "value": null, "position": "7.00;-434.00", "size": "217;15", "children": [{"name": null, "role": "AXStaticText", "description": null, "role_description": "text", "value": "Heap Walking", "position": "51.00;-434.00", "size": "172;14", "children": []}]}, {"name": null, "role": "AXRow", "description": null, "role_description": "outline row", "value": null, "position": "7.00;-419.00", "size": "217;15", "children": [{"name": null, "role": "AXStaticText", "description": null, "role_description": "text", "value": "Logical Structures", "position": "51.00;-419.00", "size": "172;14", "children": []}]}, {"name": null, "role": "AXRow", "description": null, "role_description": "outline row", "value": null, "position": "7.00;-404.00", "size": "217;15", "children": [{"name": null, "role": "AXStaticText", "description": null, "role_description": "text", "value": "Primitive Display Options", "position": "51.00;-404.00", "size": "172;14", "children": []}]}, {"name": null, "role": "AXRow", "description": null, "role_description": "outline row", "value": null, "position": "7.00;-389.00", "size": "217;15", "children": [{"name": null, "role": "AXStaticText", "description": null, "role_description": "text", "value": "Step Filtering", "position": "51.00;-389.00", "size": "172;14", "children": []}]}, {"name": null, "role": "AXRow", "description": null, "role_description": "outline row", "value": null, "position": "7.00;-374.00", "size": "217;15", "children": [{"name": null, "role": "AXGroup", "description": null, "role_description": "group", "value": null, "position": "7.00;-374.00", "size": "217;15", "children": [{"name": null, "role": "AXDisclosureTriangle", "description": null, "role_description": "disclosure triangle", "value": 1, "position": "22.00;-374.00", "size": "12;14", "children": []}, {"name": null, "role": "AXStaticText", "description": null, "role_description": "text", "value": "Editor", "position": "38.00;-374.00", "size": "185;14", "children": []}]}]}, {"name": null, "role": "AXRow", "description": null, "role_description": "outline row", "value": null, "position": "7.00;-359.00", "size": "217;15", "children": [{"name": null, "role": "AXStaticText", "description": null, "role_description": "text", "value": "Code Minings", "position": "51.00;-359.00", "size": "172;14", "children": []}]}, {"name": null, "role": "AXRow", "description": null, "role_description": "outline row", "value": null, "position": "7.00;-344.00", "size": "217;15", "children": [{"name": null, "role": "AXGroup", "description": null, "role_description": "group", "value": null, "position": "7.00;-344.00", "size": "217;15", "children": [{"name": null, "role": "AXDisclosureTriangle", "description": null, "role_description": "disclosure triangle", "value": 1, "position": "35.00;-344.00", "size": "12;14", "children": []}, {"name": null, "role": "AXStaticText", "description": null, "role_description": "text", "value": "Content Assist", "position": "51.00;-344.00", "size": "172;14", "children": []}]}]}, {"name": null, "role": "AXRow", "description": null, "role_description": "outline row", "value": null, "position": "7.00;-329.00", "size": "217;15", "children": [{"name": null, "role": "AXStaticText", "description": null, "role_description": "text", "value": "Advanced", "position": "64.00;-329.00", "size": "159;14", "children": []}]}, {"name": null, "role": "AXRow", "description": null, "role_description": "outline row", "value": null, "position": "7.00;-314.00", "size": "217;15", "children": [{"name": null, "role": "AXStaticText", "description": null, "role_description": "text", "value": "Favorites", "position": "64.00;-314.00", "size": "159;14", "children": []}]}, {"name": null, "role": "AXRow", "description": null, "role_description": "outline row", "value": null, "position": "7.00;-299.00", "size": "217;15", "children": [{"name": null, "role": "AXStaticText", "description": null, "role_description": "text", "value": "Folding", "position": "51.00;-299.00", "size": "172;14", "children": []}]}, {"name": null, "role": "AXRow", "description": null, "role_description": "outline row", "value": null, "position": "7.00;-284.00", "size": "217;15", "children": [{"name": null, "role": "AXStaticText", "description": null, "role_description": "text", "value": "Hovers", "position": "51.00;-284.00", "size": "172;14", "children": []}]}, {"name": null, "role": "AXRow", "description": null, "role_description": "outline row", "value": null, "position": "7.00;-269.00", "size": "217;15", "children": [{"name": null, "role": "AXStaticText", "description": null, "role_description": "text", "value": "Mark Occurrences", "position": "51.00;-269.00", "size": "172;14", "children": []}]}, {"name": null, "role": "AXRow", "description": null, "role_description": "outline row", "value": null, "position": "7.00;-254.00", "size": "217;15", "children": [{"name": null, "role": "AXStaticText", "description": null, "role_description": "text", "value": "Save Actions", "position": "51.00;-254.00", "size": "172;14", "children": []}]}, {"name": null, "role": "AXRow", "description": null, "role_description": "outline row", "value": null, "position": "7.00;-239.00", "size": "217;15", "children": [{"name": null, "role": "AXStaticText", "description": null, "role_description": "text", "value": "Syntax Coloring", "position": "51.00;-239.00", "size": "172;14", "children": []}]}, {"name": null, "role": "AXRow", "description": null, "role_description": "outline row", "value": null, "position": "7.00;-224.00", "size": "217;15", "children": [{"name": null, "role": "AXStaticText", "description": null, "role_description": "text", "value": "Templates", "position": "51.00;-224.00", "size": "172;14", "children": []}]}, {"name": null, "role": "AXRow", "description": null, "role_description": "outline row", "value": null, "position": "7.00;-209.00", "size": "217;15", "children": [{"name": null, "role": "AXStaticText", "description": null, "role_description": "text", "value": "Typing", "position": "51.00;-209.00", "size": "172;14", "children": []}]}, {"name": null, "role": "AXRow", "description": null, "role_description": "outline row", "value": null, "position": "7.00;-194.00", "size": "217;15", "children": [{"name": null, "role": "AXGroup", "description": null, "role_description": "group", "value": null, "position": "7.00;-194.00", "size": "217;15", "children": [{"name": null, "role": "AXDisclosureTriangle", "description": null, "role_description": "disclosure triangle", "value": 1, "position": "22.00;-194.00", "size": "12;14", "children": []}, {"name": null, "role": "AXStaticText", "description": null, "role_description": "text", "value": "Installed JREs", "position": "38.00;-194.00", "size": "185;14", "children": []}]}]}, {"name": null, "role": "AXRow", "description": null, "role_description": "outline row", "value": null, "position": "7.00;-179.00", "size": "217;15", "children": [{"name": null, "role": "AXStaticText", "description": null, "role_description": "text", "value": "Execution Environments", "position": "51.00;-179.00", "size": "172;14", "children": []}]}, {"name": null, "role": "AXRow", "description": null, "role_description": "outline row", "value": null, "position": "7.00;-164.00", "size": "217;15", "children": [{"name": null, "role": "AXStaticText", "description": null, "role_description": "text", "value": "JUnit", "position": "38.00;-164.00", "size": "185;14", "children": []}]}, {"name": null, "role": "AXRow", "description": null, "role_description": "outline row", "value": null, "position": "7.00;-149.00", "size": "217;15", "children": [{"name": null, "role": "AXStaticText", "description": null, "role_description": "text", "value": "Launching", "position": "38.00;-149.00", "size": "185;14", "children": []}]}, {"name": null, "role": "AXRow", "description": null, "role_description": "outline row", "value": null, "position": "7.00;-134.00", "size": "217;15", "children": [{"name": null, "role": "AXStaticText", "description": null, "role_description": "text", "value": "Properties Files Editor", "position": "38.00;-134.00", "size": "185;14", "children": []}]}, {"name": null, "role": "AXRow", "description": null, "role_description": "outline row", "value": null, "position": "7.00;-119.00", "size": "217;15", "children": [{"name": null, "role": "AXGroup", "description": null, "role_description": "group", "value": null, "position": "7.00;-119.00", "size": "217;15", "children": [{"name": null, "role": "AXDisclosureTriangle", "description": null, "role_description": "disclosure triangle", "value": 1, "position": "9.00;-119.00", "size": "12;14", "children": []}, {"name": null, "role": "AXStaticText", "description": null, "role_description": "text", "value": "Logic Diagrams", "position": "25.00;-119.00", "size": "198;14", "children": []}]}]}, {"name": null, "role": "AXRow", "description": null, "role_description": "outline row", "value": null, "position": "7.00;-104.00", "size": "217;15", "children": [{"name": null, "role": "AXGroup", "description": null, "role_description": "group", "value": null, "position": "7.00;-104.00", "size": "217;15", "children": [{"name": null, "role": "AXDisclosureTriangle", "description": null, "role_description": "disclosure triangle", "value": 1, "position": "22.00;-104.00", "size": "12;14", "children": []}, {"name": null, "role": "AXStaticText", "description": null, "role_description": "text", "value": "Appearance", "position": "38.00;-104.00", "size": "185;14", "children": []}]}]}, {"name": null, "role": "AXRow", "description": null, "role_description": "outline row", "value": null, "position": "7.00;-89.00", "size": "217;15", "children": [{"name": null, "role": "AXStaticText", "description": null, "role_description": "text", "value": "Connections", "position": "51.00;-89.00", "size": "172;14", "children": []}]}, {"name": null, "role": "AXRow", "description": null, "role_description": "outline row", "value": null, "position": "7.00;-74.00", "size": "217;15", "children": [{"name": null, "role": "AXStaticText", "description": null, "role_description": "text", "value": "Path Maps", "position": "38.00;-74.00", "size": "185;14", "children": []}]}, {"name": null, "role": "AXRow", "description": null, "role_description": "outline row", "value": null, "position": "7.00;-59.00", "size": "217;15", "children": [{"name": null, "role": "AXStaticText", "description": null, "role_description": "text", "value": "Printing", "position": "38.00;-59.00", "size": "185;14", "children": []}]}, {"name": null, "role": "AXRow", "description": null, "role_description": "outline row", "value": null, "position": "7.00;-44.00", "size": "217;15", "children": [{"name": null, "role": "AXStaticText", "description": null, "role_description": "text", "value": "Rulers and Grid", "position": "38.00;-44.00", "size": "185;14", "children": []}]}, {"name": null, "role": "AXRow", "description": null, "role_description": "outline row", "value": null, "position": "7.00;-29.00", "size": "217;15", "children": [{"name": null, "role": "AXStaticText", "description": null, "role_description": "text", "value": "Model Editor", "position": "25.00;-29.00", "size": "198;14", "children": []}]}, {"name": null, "role": "AXRow", "description": null, "role_description": "outline row", "value": null, "position": "7.00;-14.00", "size": "217;15", "children": [{"name": null, "role": "AXGroup", "description": null, "role_description": "group", "value": null, "position": "7.00;-14.00", "size": "217;15", "children": [{"name": null, "role": "AXDisclosureTriangle", "description": null, "role_description": "disclosure triangle", "value": 0, "position": "9.00;-14.00", "size": "12;14", "children": []}, {"name": null, "role": "AXStaticText", "description": null, "role_description": "text", "value": "Model Validation", "position": "25.00;-14.00", "size": "198;14", "children": []}]}]}, {"name": null, "role": "AXRow", "description": null, "role_description": "outline row", "value": null, "position": "7.00;1.00", "size": "217;15", "children": [{"name": null, "role": "AXGroup", "description": null, "role_description": "group", "value": null, "position": "7.00;1.00", "size": "217;15", "children": [{"name": null, "role": "AXDisclosureTriangle", "description": null, "role_description": "disclosure triangle", "value": 0, "position": "9.00;1.00", "size": "12;14", "children": []}, {"name": null, "role": "AXStaticText", "description": null, "role_description": "text", "value": "OCL", "position": "25.00;1.00", "size": "198;14", "children": []}]}]}, {"name": null, "role": "AXRow", "description": null, "role_description": "outline row", "value": null, "position": "7.00;16.00", "size": "217;15", "children": [{"name": null, "role": "AXGroup", "description": null, "role_description": "group", "value": null, "position": "7.00;16.00", "size": "217;15", "children": [{"name": null, "role": "AXDisclosureTriangle", "description": null, "role_description": "disclosure triangle", "value": 1, "position": "9.00;16.00", "size": "12;14", "children": []}, {"name": null, "role": "AXStaticText", "description": null, "role_description": "text", "value": "Papyrus", "position": "25.00;16.00", "size": "198;14", "children": []}]}]}, {"name": null, "role": "AXRow", "description": null, "role_description": "outline row", "value": null, "position": "7.00;31.00", "size": "217;15", "children": [{"name": null, "role": "AXStaticText", "description": null, "role_description": "text", "value": "Architecture Contexts", "position": "38.00;31.00", "size": "185;14", "children": []}]}, {"name": null, "role": "AXRow", "description": null, "role_description": "outline row", "value": null, "position": "7.00;46.00", "size": "217;15", "children": [{"name": null, "role": "AXGroup", "description": null, "role_description": "group", "value": null, "position": "7.00;46.00", "size": "217;15", "children": [{"name": null, "role": "AXDisclosureTriangle", "description": null, "role_description": "disclosure triangle", "value": 1, "position": "22.00;46.00", "size": "12;14", "children": []}, {"name": null, "role": "AXStaticText", "description": null, "role_description": "text", "value": "Automated Model Completion", "position": "38.00;46.00", "size": "185;14", "children": []}]}]}, {"name": null, "role": "AXRow", "description": null, "role_description": "outline row", "value": null, "position": "7.00;61.00", "size": "217;15", "children": [{"name": null, "role": "AXStaticText", "description": null, "role_description": "text", "value": "Activities", "position": "51.00;61.00", "size": "172;14", "children": []}]}, {"name": null, "role": "AXRow", "description": null, "role_description": "outline row", "value": null, "position": "7.00;76.00", "size": "217;15", "children": [{"name": null, "role": "AXStaticText", "description": null, "role_description": "text", "value": "Connection Tools", "position": "38.00;76.00", "size": "185;14", "children": []}]}, {"name": null, "role": "AXRow", "description": null, "role_description": "outline row", "value": null, "position": "7.00;91.00", "size": "217;15", "children": [{"name": null, "role": "AXStaticText", "description": null, "role_description": "text", "value": "CSS Theme", "position": "38.00;91.00", "size": "185;14", "children": []}]}, {"name": null, "role": "AXRow", "description": null, "role_description": "outline row", "value": null, "position": "7.00;106.00", "size": "217;15", "children": [{"name": null, "role": "AXGroup", "description": null, "role_description": "group", "value": null, "position": "7.00;106.00", "size": "217;15", "children": [{"name": null, "role": "AXDisclosureTriangle", "description": null, "role_description": "disclosure triangle", "value": 0, "position": "22.00;106.00", "size": "12;14", "children": []}, {"name": null, "role": "AXStaticText", "description": null, "role_description": "text", "value": "Diagrams", "position": "38.00;106.00", "size": "185;14", "children": []}]}]}, {"name": null, "role": "AXRow", "description": null, "role_description": "outline row", "value": null, "position": "7.00;121.00", "size": "217;15", "children": [{"name": null, "role": "AXStaticText", "description": null, "role_description": "text", "value": "Documentation View", "position": "38.00;121.00", "size": "185;14", "children": []}]}, {"name": null, "role": "AXRow", "description": null, "role_description": "outline row", "value": null, "position": "7.00;136.00", "size": "217;15", "children": [{"name": null, "role": "AXStaticText", "description": null, "role_description": "text", "value": "Drag and drop", "position": "38.00;136.00", "size": "185;14", "children": []}]}, {"name": null, "role": "AXRow", "description": null, "role_description": "outline row", "value": null, "position": "7.00;151.00", "size": "217;15", "children": [{"name": null, "role": "AXStaticText", "description": null, "role_description": "text", "value": "Editor", "position": "38.00;151.00", "size": "185;14", "children": []}]}, {"name": null, "role": "AXRow", "description": null, "role_description": "outline row", "value": null, "position": "7.00;166.00", "size": "217;15", "children": [{"name": null, "role": "AXStaticText", "description": null, "role_description": "text", "value": "Editor Welcome Page", "position": "38.00;166.00", "size": "185;14", "children": []}]}, {"name": null, "role": "AXRow", "description": null, "role_description": "outline row", "value": null, "position": "7.00;181.00", "size": "217;15", "children": [{"name": null, "role": "AXGroup", "description": null, "role_description": "group", "value": null, "position": "7.00;181.00", "size": "217;15", "children": [{"name": null, "role": "AXDisclosureTriangle", "description": null, "role_description": "disclosure triangle", "value": 0, "position": "22.00;181.00", "size": "12;14", "children": []}, {"name": null, "role": "AXStaticText", "description": null, "role_description": "text", "value": "Embedded Editors", "position": "38.00;181.00", "size": "185;14", "children": []}]}]}, {"name": null, "role": "AXRow", "description": null, "role_description": "outline row", "value": null, "position": "7.00;196.00", "size": "217;15", "children": [{"name": null, "role": "AXStaticText", "description": null, "role_description": "text", "value": "HTML Export", "position": "38.00;196.00", "size": "185;14", "children": []}]}, {"name": null, "role": "AXRow", "description": null, "role_description": "outline row", "value": null, "position": "7.00;211.00", "size": "217;15", "children": [{"name": null, "role": "AXStaticText", "description": null, "role_description": "text", "value": "Hyperlink Service", "position": "38.00;211.00", "size": "185;14", "children": []}]}, {"name": null, "role": "AXRow", "description": null, "role_description": "outline row", "value": null, "position": "7.00;226.00", "size": "217;15", "children": [{"name": null, "role": "AXStaticText", "description": null, "role_description": "text", "value": "Internationalization", "position": "38.00;226.00", "size": "185;14", "children": []}]}, {"name": null, "role": "AXRow", "description": null, "role_description": "outline row", "value": null, "position": "7.00;241.00", "size": "217;15", "children": [{"name": null, "role": "AXGroup", "description": null, "role_description": "group", "value": null, "position": "7.00;241.00", "size": "217;15", "children": [{"name": null, "role": "AXDisclosureTriangle", "description": null, "role_description": "disclosure triangle", "value": 1, "position": "22.00;241.00", "size": "12;14", "children": []}, {"name": null, "role": "AXStaticText", "description": null, "role_description": "text", "value": "Model Explorer", "position": "38.00;241.00", "size": "185;14", "children": []}]}]}, {"name": null, "role": "AXRow", "description": null, "role_description": "outline row", "value": null, "position": "7.00;256.00", "size": "217;15", "children": [{"name": null, "role": "AXStaticText", "description": null, "role_description": "text", "value": "New Child Menu", "position": "51.00;256.00", "size": "172;14", "children": []}]}, {"name": null, "role": "AXRow", "description": null, "role_description": "outline row", "value": null, "position": "7.00;271.00", "size": "217;15", "children": [{"name": null, "role": "AXStaticText", "description": null, "role_description": "text", "value": "Model loading", "position": "38.00;271.00", "size": "185;14", "children": []}]}, {"name": null, "role": "AXRow", "description": null, "role_description": "outline row", "value": null, "position": "7.00;286.00", "size": "217;15", "children": [{"name": null, "role": "AXStaticText", "description": null, "role_description": "text", "value": "Multiplicity Editor", "position": "38.00;286.00", "size": "185;14", "children": []}]}, {"name": null, "role": "AXRow", "description": null, "role_description": "outline row", "value": null, "position": "7.00;301.00", "size": "217;15", "children": [{"name": null, "role": "AXGroup", "description": null, "role_description": "group", "value": null, "position": "7.00;301.00", "size": "217;15", "children": [{"name": null, "role": "AXDisclosureTriangle", "description": null, "role_description": "disclosure triangle", "value": 1, "position": "22.00;301.00", "size": "12;14", "children": []}, {"name": null, "role": "AXStaticText", "description": null, "role_description": "text", "value": "NatTable", "position": "38.00;301.00", "size": "185;14", "children": []}]}]}, {"name": null, "role": "AXRow", "description": null, "role_description": "outline row", "value": null, "position": "7.00;316.00", "size": "217;15", "children": [{"name": null, "role": "AXStaticText", "description": null, "role_description": "text", "value": "Cell Preferences", "position": "51.00;316.00", "size": "172;14", "children": []}]}, {"name": null, "role": "AXRow", "description": null, "role_description": "outline row", "value": null, "position": "7.00;331.00", "size": "217;15", "children": [{"name": null, "role": "AXStaticText", "description": null, "role_description": "text", "value": "Navigation", "position": "38.00;331.00", "size": "185;14", "children": []}]}, {"name": null, "role": "AXRow", "description": null, "role_description": "outline row", "value": null, "position": "7.00;346.00", "size": "217;15", "children": [{"name": null, "role": "AXStaticText", "description": null, "role_description": "text", "value": "Navigation Service", "position": "38.00;346.00", "size": "185;14", "children": []}]}, {"name": null, "role": "AXRow", "description": null, "role_description": "outline row", "value": null, "position": "7.00;361.00", "size": "217;15", "children": [{"name": null, "role": "AXStaticText", "description": null, "role_description": "text", "value": "New Child", "position": "38.00;361.00", "size": "185;14", "children": []}]}, {"name": null, "role": "AXRow", "description": null, "role_description": "outline row", "value": null, "position": "7.00;376.00", "size": "217;15", "children": [{"name": null, "role": "AXGroup", "description": null, "role_description": "group", "value": null, "position": "7.00;376.00", "size": "217;15", "children": [{"name": null, "role": "AXDisclosureTriangle", "description": null, "role_description": "disclosure triangle", "value": 1, "position": "22.00;376.00", "size": "12;14", "children": []}, {"name": null, "role": "AXStaticText", "description": null, "role_description": "text", "value": "Paste", "position": "38.00;376.00", "size": "185;14", "children": []}]}]}, {"name": null, "role": "AXRow", "description": null, "role_description": "outline row", "value": null, "position": "7.00;391.00", "size": "217;15", "children": [{"name": null, "role": "AXStaticText", "description": null, "role_description": "text", "value": "Stereotype Strategy", "position": "51.00;391.00", "size": "172;14", "children": []}]}, {"name": null, "role": "AXRow", "description": null, "role_description": "outline row", "value": null, "position": "7.00;406.00", "size": "217;15", "children": [{"name": null, "role": "AXStaticText", "description": null, "role_description": "text", "value": "Pathmaps", "position": "38.00;406.00", "size": "185;14", "children": []}]}, {"name": null, "role": "AXRow", "description": null, "role_description": "outline row", "value": null, "position": "7.00;421.00", "size": "217;15", "children": [{"name": null, "role": "AXStaticText", "description": null, "role_description": "text", "value": "Printing", "position": "38.00;421.00", "size": "185;14", "children": []}]}, {"name": null, "role": "AXRow", "description": null, "role_description": "outline row", "value": null, "position": "7.00;436.00", "size": "217;15", "children": [{"name": null, "role": "AXGroup", "description": null, "role_description": "group", "value": null, "position": "7.00;436.00", "size": "217;15", "children": [{"name": null, "role": "AXDisclosureTriangle", "description": null, "role_description": "disclosure triangle", "value": 1, "position": "22.00;436.00", "size": "12;14", "children": []}, {"name": null, "role": "AXStaticText", "description": null, "role_description": "text", "value": "Profile Application", "position": "38.00;436.00", "size": "185;14", "children": []}]}]}, {"name": null, "role": "AXRow", "description": null, "role_description": "outline row", "value": null, "position": "7.00;451.00", "size": "217;15", "children": [{"name": null, "role": "AXStaticText", "description": null, "role_description": "text", "value": "External Profile Applications tool", "position": "51.00;451.00", "size": "172;14", "children": []}]}, {"name": null, "role": "AXRow", "description": null, "role_description": "outline row", "value": null, "position": "7.00;466.00", "size": "217;15", "children": [{"name": null, "role": "AXStaticText", "description": null, "role_description": "text", "value": "Properties UI", "position": "38.00;466.00", "size": "185;14", "children": []}]}, {"name": null, "role": "AXRow", "description": null, "role_description": "outline row", "value": null, "position": "7.00;481.00", "size": "217;15", "children": [{"name": null, "role": "AXGroup", "description": null, "role_description": "group", "value": null, "position": "7.00;481.00", "size": "217;15", "children": [{"name": null, "role": "AXDisclosureTriangle", "description": null, "role_description": "disclosure triangle", "value": 1, "position": "22.00;481.00", "size": "12;14", "children": []}, {"name": null, "role": "AXStaticText", "description": null, "role_description": "text", "value": "Properties views", "position": "38.00;481.00", "size": "185;14", "children": []}]}]}, {"name": null, "role": "AXRow", "description": null, "role_description": "outline row", "value": null, "position": "7.00;496.00", "size": "217;15", "children": [{"name": null, "role": "AXStaticText", "description": null, "role_description": "text", "value": "Profile Tab Preferences", "position": "51.00;496.00", "size": "172;14", "children": []}]}, {"name": null, "role": "AXRow", "description": null, "role_description": "outline row", "value": null, "position": "7.00;511.00", "size": "217;15", "children": [{"name": null, "role": "AXStaticText", "description": null, "role_description": "text", "value": "Resize Binding", "position": "38.00;511.00", "size": "185;14", "children": []}]}, {"name": null, "role": "AXRow", "description": null, "role_description": "outline row", "value": null, "position": "7.00;526.00", "size": "217;15", "children": [{"name": null, "role": "AXStaticText", "description": null, "role_description": "text", "value": "Rich text", "position": "38.00;526.00", "size": "185;14", "children": []}]}, {"name": null, "role": "AXRow", "description": null, "role_description": "outline row", "value": null, "position": "7.00;541.00", "size": "217;15", "children": [{"name": null, "role": "AXStaticText", "description": null, "role_description": "text", "value": "SashWindows Tab Tooltips", "position": "38.00;541.00", "size": "185;14", "children": []}]}, {"name": null, "role": "AXRow", "description": null, "role_description": "outline row", "value": null, "position": "7.00;556.00", "size": "217;15", "children": [{"name": null, "role": "AXStaticText", "description": null, "role_description": "text", "value": "UML ElementType", "position": "38.00;556.00", "size": "185;14", "children": []}]}, {"name": null, "role": "AXRow", "description": null, "role_description": "outline row", "value": null, "position": "7.00;571.00", "size": "217;15", "children": [{"name": null, "role": "AXStaticText", "description": null, "role_description": "text", "value": "UML Naming Strategy", "position": "38.00;571.00", "size": "185;14", "children": []}]}, {"name": null, "role": "AXRow", "description": null, "role_description": "outline row", "value": null, "position": "7.00;586.00", "size": "217;15", "children": [{"name": null, "role": "AXStaticText", "description": null, "role_description": "text", "value": "Validation preferences", "position": "38.00;586.00", "size": "185;14", "children": []}]}, {"name": null, "role": "AXRow", "description": null, "role_description": "outline row", "value": null, "position": "7.00;601.00", "size": "217;15", "children": [{"name": null, "role": "AXGroup", "description": null, "role_description": "group", "value": null, "position": "7.00;601.00", "size": "217;15", "children": [{"name": null, "role": "AXDisclosureTriangle", "description": null, "role_description": "disclosure triangle", "value": 1, "position": "9.00;601.00", "size": "12;14", "children": []}, {"name": null, "role": "AXStaticText", "description": null, "role_description": "text", "value": "Plug-in Development", "position": "25.00;601.00", "size": "198;14", "children": []}]}]}, {"name": null, "role": "AXRow", "description": null, "role_description": "outline row", "value": null, "position": "7.00;616.00", "size": "217;15", "children": [{"name": null, "role": "AXStaticText", "description": null, "role_description": "text", "value": "API Baselines", "position": "38.00;616.00", "size": "185;14", "children": []}]}, {"name": null, "role": "AXRow", "description": null, "role_description": "outline row", "value": null, "position": "7.00;631.00", "size": "217;15", "children": [{"name": null, "role": "AXStaticText", "description": null, "role_description": "text", "value": "API Errors/Warnings", "position": "38.00;631.00", "size": "185;14", "children": []}]}, {"name": null, "role": "AXRow", "description": null, "role_description": "outline row", "value": null, "position": "7.00;646.00", "size": "217;15", "children": [{"name": null, "role": "AXStaticText", "description": null, "role_description": "text", "value": "API Use Scans", "position": "38.00;646.00", "size": "185;14", "children": []}]}, {"name": null, "role": "AXRow", "description": null, "role_description": "outline row", "value": null, "position": "7.00;661.00", "size": "217;15", "children": [{"name": null, "role": "AXStaticText", "description": null, "role_description": "text", "value": "Bnd Template Repositories", "position": "38.00;661.00", "size": "185;14", "children": []}]}, {"name": null, "role": "AXRow", "description": null, "role_description": "outline row", "value": null, "position": "7.00;676.00", "size": "217;15", "children": [{"name": null, "role": "AXStaticText", "description": null, "role_description": "text", "value": "Compilers", "position": "38.00;676.00", "size": "185;14", "children": []}]}, {"name": null, "role": "AXRow", "description": null, "role_description": "outline row", "value": null, "position": "7.00;691.00", "size": "217;15", "children": [{"name": null, "role": "AXStaticText", "description": null, "role_description": "text", "value": "DS Annotations", "position": "38.00;691.00", "size": "185;14", "children": []}]}, {"name": null, "role": "AXRow", "description": null, "role_description": "outline row", "value": null, "position": "7.00;706.00", "size": "217;15", "children": [{"name": null, "role": "AXStaticText", "description": null, "role_description": "text", "value": "Editors", "position": "38.00;706.00", "size": "185;14", "children": []}]}, {"name": null, "role": "AXRow", "description": null, "role_description": "outline row", "value": null, "position": "7.00;721.00", "size": "217;15", "children": [{"name": null, "role": "AXStaticText", "description": null, "role_description": "text", "value": "OSGi Frameworks", "position": "38.00;721.00", "size": "185;14", "children": []}]}, {"name": null, "role": "AXRow", "description": null, "role_description": "outline row", "value": null, "position": "7.00;736.00", "size": "217;15", "children": [{"name": null, "role": "AXStaticText", "description": null, "role_description": "text", "value": "Target Platform", "position": "38.00;736.00", "size": "185;14", "children": []}]}, {"name": null, "role": "AXRow", "description": null, "role_description": "outline row", "value": null, "position": "7.00;751.00", "size": "217;15", "children": [{"name": null, "role": "AXGroup", "description": null, "role_description": "group", "value": null, "position": "7.00;751.00", "size": "217;15", "children": [{"name": null, "role": "AXDisclosureTriangle", "description": null, "role_description": "disclosure triangle", "value": 1, "position": "9.00;751.00", "size": "12;14", "children": []}, {"name": null, "role": "AXStaticText", "description": null, "role_description": "text", "value": "Run/Debug", "position": "25.00;751.00", "size": "198;14", "children": []}]}]}, {"name": null, "role": "AXRow", "description": null, "role_description": "outline row", "value": null, "position": "7.00;766.00", "size": "217;15", "children": [{"name": null, "role": "AXGroup", "description": null, "role_description": "group", "value": null, "position": "7.00;766.00", "size": "217;15", "children": [{"name": null, "role": "AXDisclosureTriangle", "description": null, "role_description": "disclosure triangle", "value": 1, "position": "22.00;766.00", "size": "12;14", "children": []}, {"name": null, "role": "AXStaticText", "description": null, "role_description": "text", "value": "Console", "position": "38.00;766.00", "size": "185;14", "children": []}]}]}, {"name": null, "role": "AXRow", "description": null, "role_description": "outline row", "value": null, "position": "7.00;781.00", "size": "217;15", "children": [{"name": null, "role": "AXStaticText", "description": null, "role_description": "text", "value": "ANSI Support", "position": "51.00;781.00", "size": "172;14", "children": []}]}, {"name": null, "role": "AXRow", "description": null, "role_description": "outline row", "value": null, "position": "7.00;796.00", "size": "217;15", "children": [{"name": null, "role": "AXGroup", "description": null, "role_description": "group", "value": null, "position": "7.00;796.00", "size": "217;15", "children": [{"name": null, "role": "AXDisclosureTriangle", "description": null, "role_description": "disclosure triangle", "value": 1, "position": "22.00;796.00", "size": "12;14", "children": []}, {"name": null, "role": "AXStaticText", "description": null, "role_description": "text", "value": "Launching", "position": "38.00;796.00", "size": "185;14", "children": []}]}]}, {"name": null, "role": "AXRow", "description": null, "role_description": "outline row", "value": null, "position": "7.00;811.00", "size": "217;15", "children": [{"name": null, "role": "AXStaticText", "description": null, "role_description": "text", "value": "Default Launchers", "position": "51.00;811.00", "size": "172;14", "children": []}]}, {"name": null, "role": "AXRow", "description": null, "role_description": "outline row", "value": null, "position": "7.00;826.00", "size": "217;15", "children": [{"name": null, "role": "AXStaticText", "description": null, "role_description": "text", "value": "Launch Configurations", "position": "51.00;826.00", "size": "172;14", "children": []}]}, {"name": null, "role": "AXRow", "description": null, "role_description": "outline row", "value": null, "position": "7.00;841.00", "size": "217;15", "children": [{"name": null, "role": "AXStaticText", "description": null, "role_description": "text", "value": "Perspectives", "position": "38.00;841.00", "size": "185;14", "children": []}]}, {"name": null, "role": "AXRow", "description": null, "role_description": "outline row", "value": null, "position": "7.00;856.00", "size": "217;15", "children": [{"name": null, "role": "AXStaticText", "description": null, "role_description": "text", "value": "String Substitution", "position": "38.00;856.00", "size": "185;14", "children": []}]}, {"name": null, "role": "AXRow", "description": null, "role_description": "outline row", "value": null, "position": "7.00;871.00", "size": "217;15", "children": [{"name": null, "role": "AXStaticText", "description": null, "role_description": "text", "value": "View Management", "position": "38.00;871.00", "size": "185;14", "children": []}]}, {"name": null, "role": "AXRow", "description": null, "role_description": "outline row", "value": null, "position": "7.00;886.00", "size": "217;15", "children": [{"name": null, "role": "AXGroup", "description": null, "role_description": "group", "value": null, "position": "7.00;886.00", "size": "217;15", "children": [{"name": null, "role": "AXDisclosureTriangle", "description": null, "role_description": "disclosure triangle", "value": 1, "position": "9.00;886.00", "size": "12;14", "children": []}, {"name": null, "role": "AXStaticText", "description": null, "role_description": "text", "value": "Version Control (Team)", "position": "25.00;886.00", "size": "198;14", "children": []}]}]}, {"name": null, "role": "AXRow", "description": null, "role_description": "outline row", "value": null, "position": "7.00;901.00", "size": "217;15", "children": [{"name": null, "role": "AXStaticText", "description": null, "role_description": "text", "value": "File Content", "position": "38.00;901.00", "size": "185;14", "children": []}]}, {"name": null, "role": "AXRow", "description": null, "role_description": "outline row", "value": null, "position": "7.00;916.00", "size": "217;15", "children": [{"name": null, "role": "AXGroup", "description": null, "role_description": "group", "value": null, "position": "7.00;916.00", "size": "217;15", "children": [{"name": null, "role": "AXDisclosureTriangle", "description": null, "role_description": "disclosure triangle", "value": 0, "position": "22.00;916.00", "size": "12;14", "children": []}, {"name": null, "role": "AXStaticText", "description": null, "role_description": "text", "value": "Git", "position": "38.00;916.00", "size": "185;14", "children": []}]}]}, {"name": null, "role": "AXRow", "description": null, "role_description": "outline row", "value": null, "position": "7.00;931.00", "size": "217;15", "children": [{"name": null, "role": "AXStaticText", "description": null, "role_description": "text", "value": "Ignored Resources", "position": "38.00;931.00", "size": "185;14", "children": []}]}, {"name": null, "role": "AXRow", "description": null, "role_description": "outline row", "value": null, "position": "7.00;946.00", "size": "217;15", "children": [{"name": null, "role": "AXStaticText", "description": null, "role_description": "text", "value": "Models", "position": "38.00;946.00", "size": "185;14", "children": []}]}, {"name": null, "role": "AXColumn", "description": null, "role_description": "column", "value": null, "position": "7.00;-734.00", "size": "217;1695", "children": []}]}, {"name": null, "role": "AXScrollBar", "description": null, "role_description": "scroll bar", "value": 0.0, "position": "7.00;945.00", "size": "166;16", "children": [{"name": null, "role": "AXValueIndicator", "description": null, "role_description": "value indicator", "value": 0.0, "position": "8.00;949.00", "size": "125;12", "children": []}, {"name": null, "role": "AXButton", "description": null, "role_description": "increment arrow button", "value": null, "position": "7.00;945.00", "size": "0;0", "children": []}, {"name": null, "role": "AXButton", "description": null, "role_description": "decrement arrow button", "value": null, "position": "7.00;945.00", "size": "0;0", "children": []}, {"name": null, "role": "AXButton", "description": null, "role_description": "increment page button", "value": null, "position": "133.50;949.00", "size": "40;12", "children": []}, {"name": null, "role": "AXButton", "description": null, "role_description": "decrement page button", "value": null, "position": "7.00;949.00", "size": "1;12", "children": []}]}, {"name": null, "role": "AXScrollBar", "description": null, "role_description": "scroll bar", "value": 1.0, "position": "157.00;59.00", "size": "16;902", "children": [{"name": null, "role": "AXValueIndicator", "description": null, "role_description": "value indicator", "value": 1.0, "position": "161.00;481.50", "size": "12;478", "children": []}, {"name": null, "role": "AXButton", "description": null, "role_description": "increment arrow button", "value": null, "position": "157.00;59.00", "size": "0;0", "children": []}, {"name": null, "role": "AXButton", "description": null, "role_description": "decrement arrow button", "value": null, "position": "157.00;59.00", "size": "0;0", "children": []}, {"name": null, "role": "AXButton", "description": null, "role_description": "increment page button", "value": null, "position": "161.00;960.00", "size": "12;1", "children": []}, {"name": null, "role": "AXButton", "description": null, "role_description": "decrement page button", "value": null, "position": "161.00;59.00", "size": "12;422", "children": []}]}]}, {"name": "type_filter_text", "role": "AXTextField", "description": null, "role_description": "search text field", "value": "", "position": "7.00;35.00", "size": "166;19", "children": []}, {"name": null, "role": "AXButton", "description": null, "role_description": "close button", "value": null, "position": "7.00;6.00", "size": "14;16", "children": []}, {"name": null, "role": "AXButton", "description": null, "role_description": "zoom button", "value": null, "position": "47.00;6.00", "size": "14;16", "children": [{"name": null, "role": "AXGroup", "description": null, "role_description": "group", "value": null, "position": "47.00;6.00", "size": "14;16", "children": [{"name": null, "role": "AXGroup", "description": null, "role_description": "group", "value": null, "position": "47.00;6.00", "size": "14;16", "children": []}]}]}, {"name": null, "role": "AXButton", "description": null, "role_description": "minimize button", "value": null, "position": "27.00;6.00", "size": "14;16", "children": []}, {"name": null, "role": "AXStaticText", "description": null, "role_description": "text", "value": "Preferences", "position": "558.00;5.00", "size": "83;16", "children": []}]}